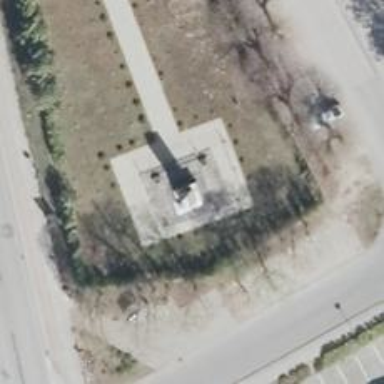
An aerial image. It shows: War memorial steeped in history.